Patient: sex F, age 32
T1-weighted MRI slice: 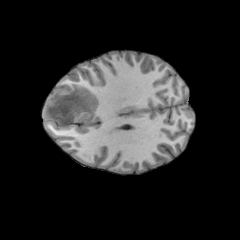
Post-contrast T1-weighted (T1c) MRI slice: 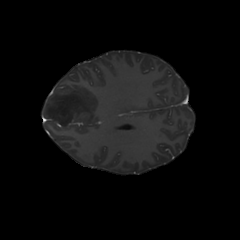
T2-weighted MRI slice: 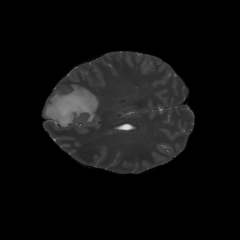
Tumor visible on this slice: yes
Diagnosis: Astrocytoma, IDH-mutant
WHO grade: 3